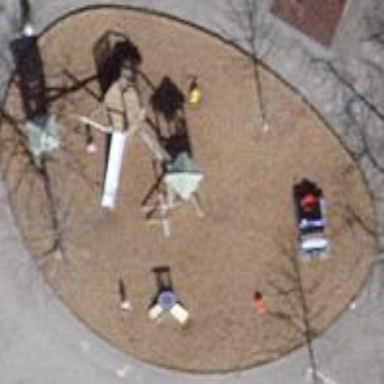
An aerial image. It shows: Playground with woodchips surface.